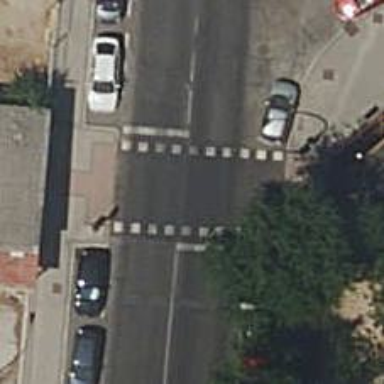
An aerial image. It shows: Crossing with traffic signals and public transport stop position.